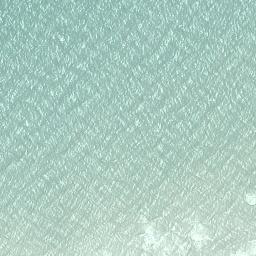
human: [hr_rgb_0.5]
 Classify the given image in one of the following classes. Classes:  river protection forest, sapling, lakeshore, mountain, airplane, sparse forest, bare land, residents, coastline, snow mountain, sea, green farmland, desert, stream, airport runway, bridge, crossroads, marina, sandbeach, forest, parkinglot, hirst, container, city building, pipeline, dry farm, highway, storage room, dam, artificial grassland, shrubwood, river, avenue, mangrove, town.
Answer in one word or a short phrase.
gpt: sea